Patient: sex M, age 76
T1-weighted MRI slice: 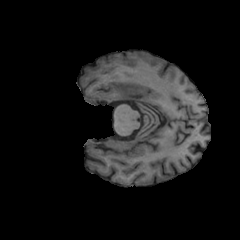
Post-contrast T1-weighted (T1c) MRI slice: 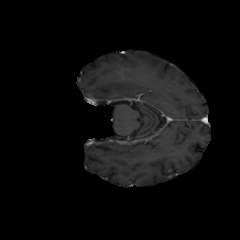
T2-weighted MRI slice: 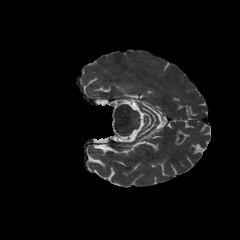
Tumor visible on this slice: yes
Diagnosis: Glioblastoma, IDH-wildtype
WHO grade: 4